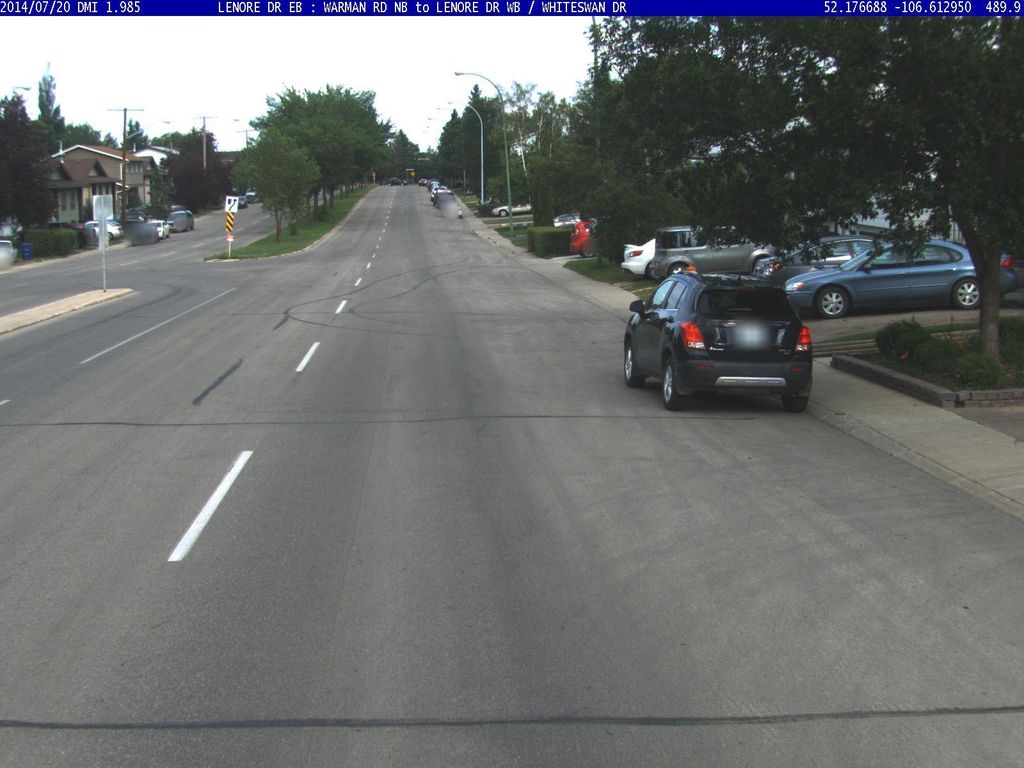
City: saskatoon